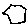
Label: hexagon